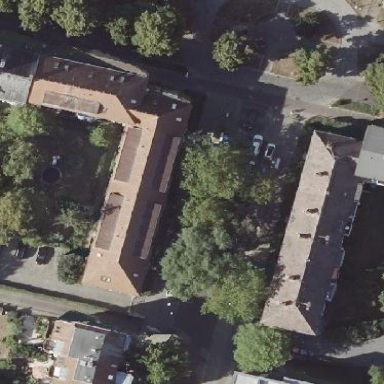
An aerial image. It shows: Gabled building.